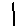
Label: line